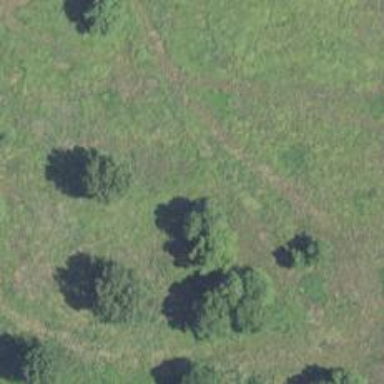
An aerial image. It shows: Disc golf tee area.